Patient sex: M
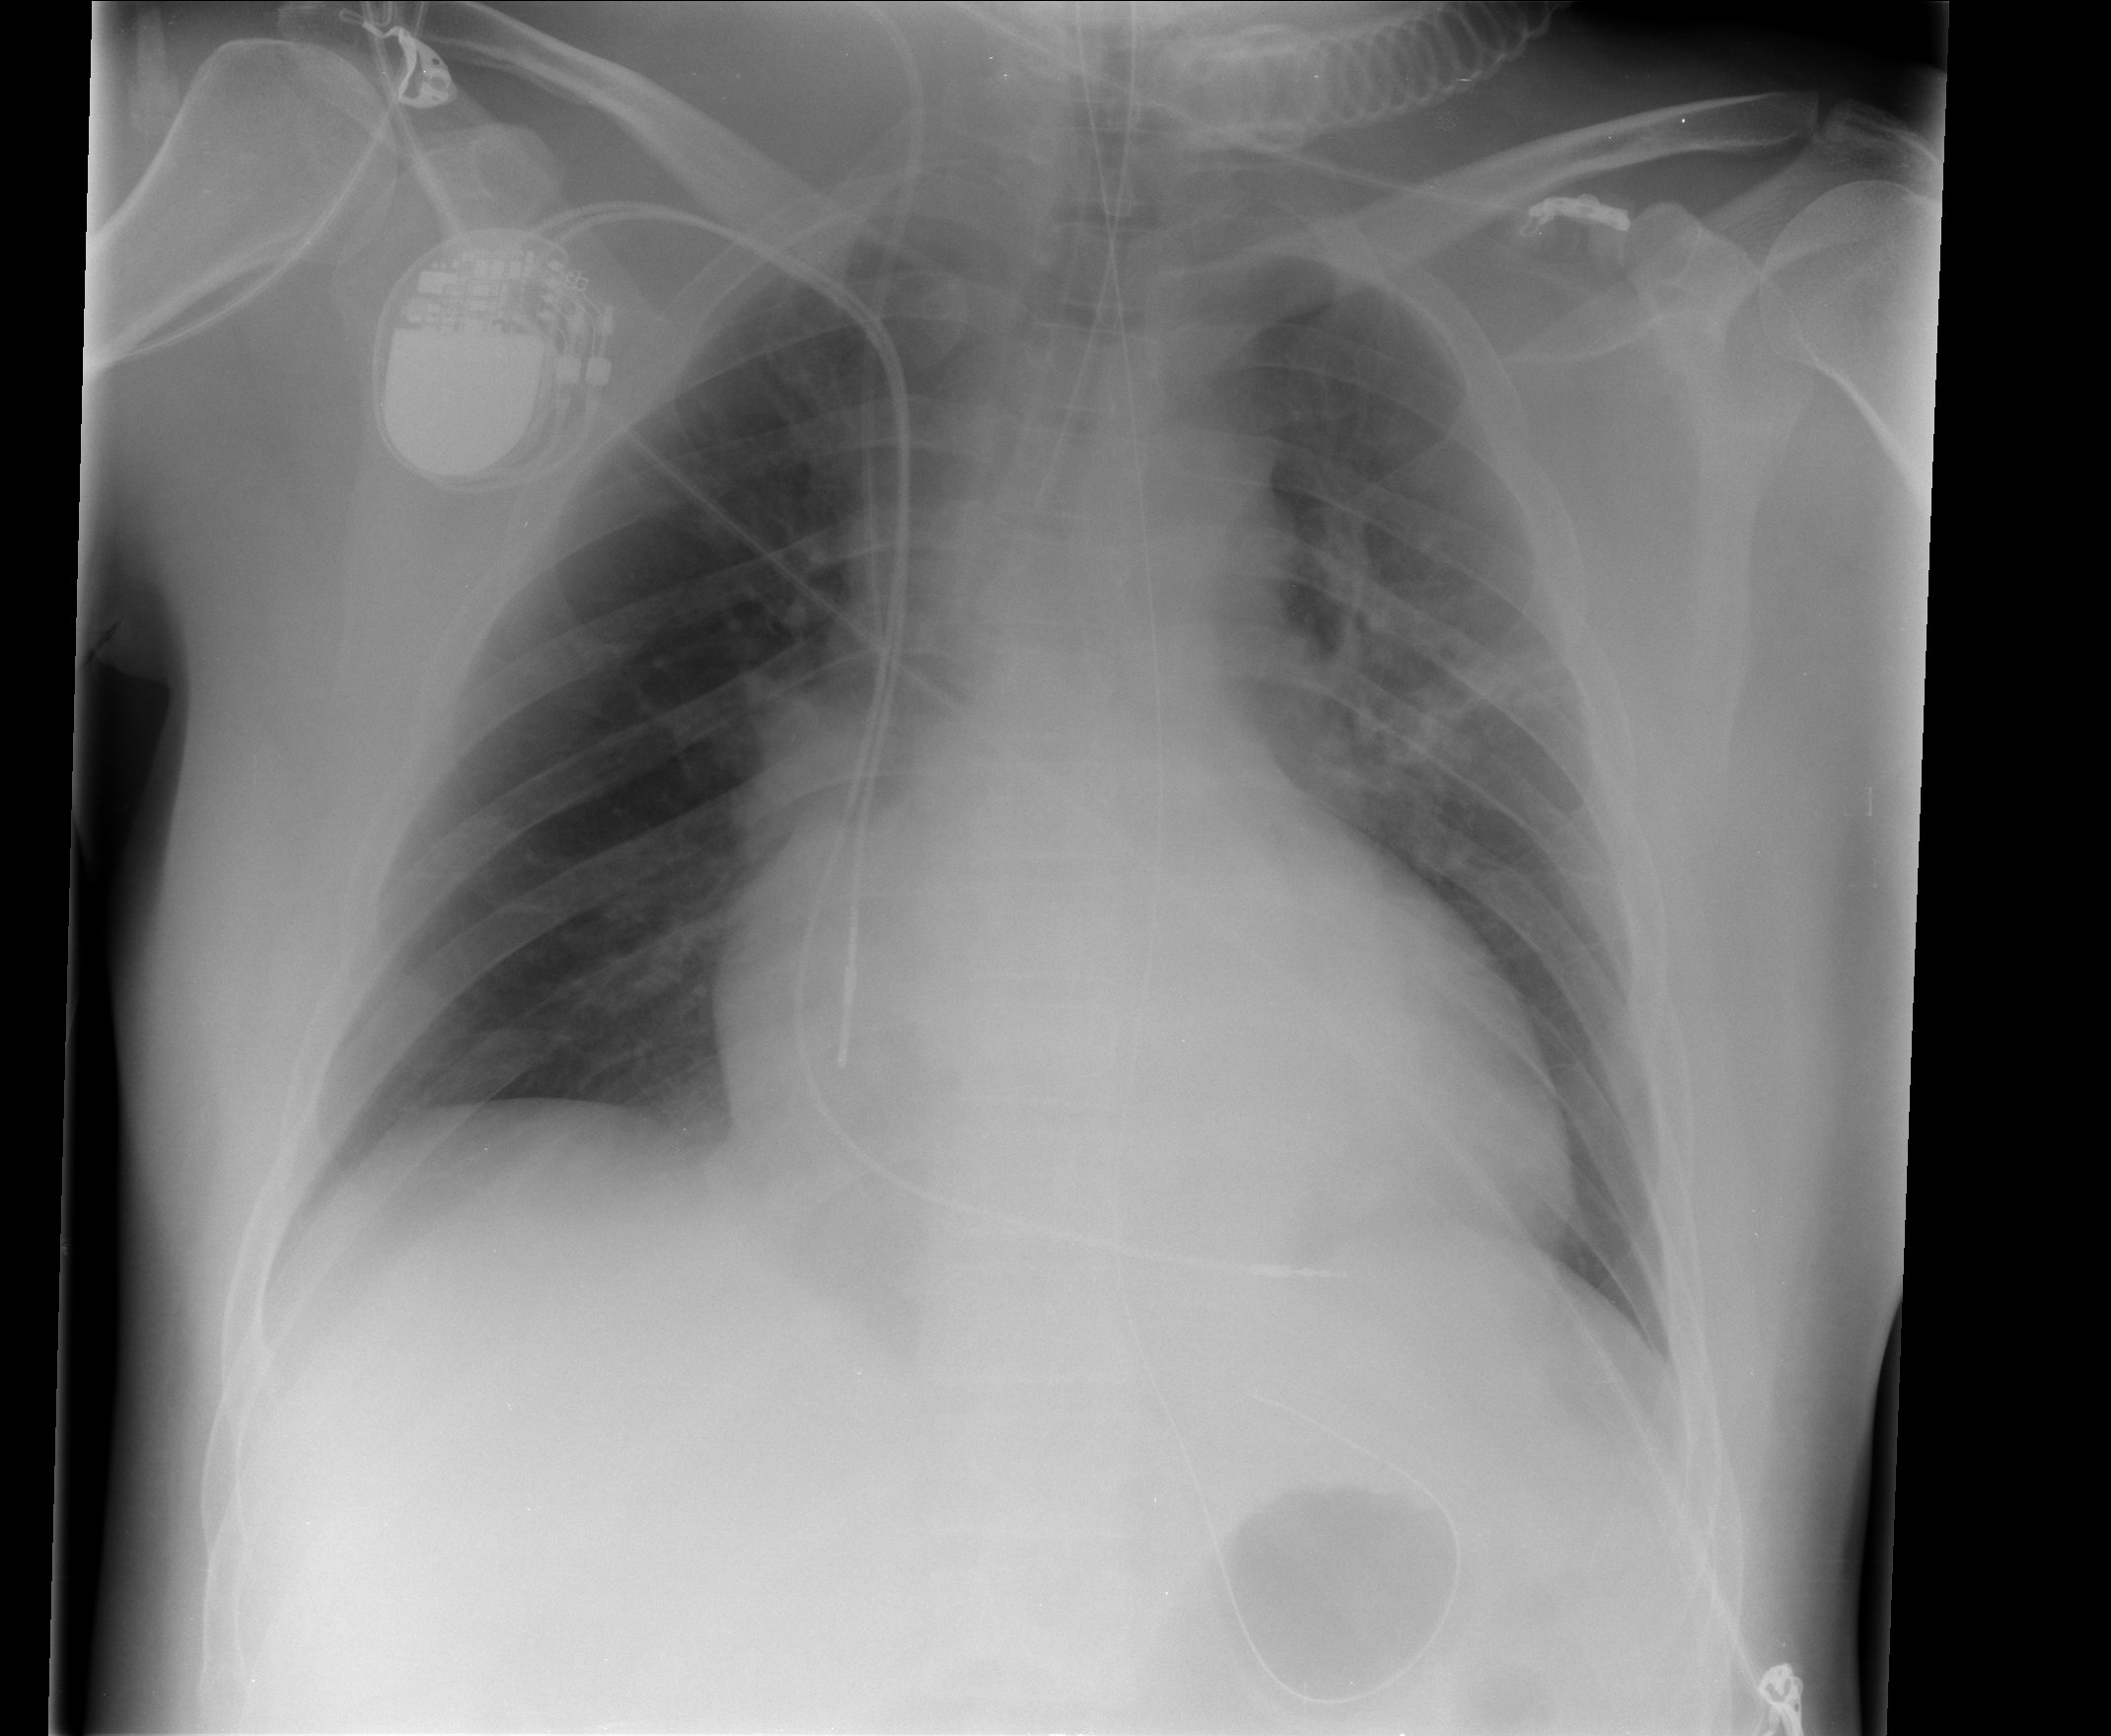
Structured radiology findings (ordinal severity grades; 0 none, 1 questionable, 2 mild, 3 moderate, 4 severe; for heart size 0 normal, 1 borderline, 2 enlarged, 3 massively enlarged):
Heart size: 2
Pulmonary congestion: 2
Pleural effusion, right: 0
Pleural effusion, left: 0
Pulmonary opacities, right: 0
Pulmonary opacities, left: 2
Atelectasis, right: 0
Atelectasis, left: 2